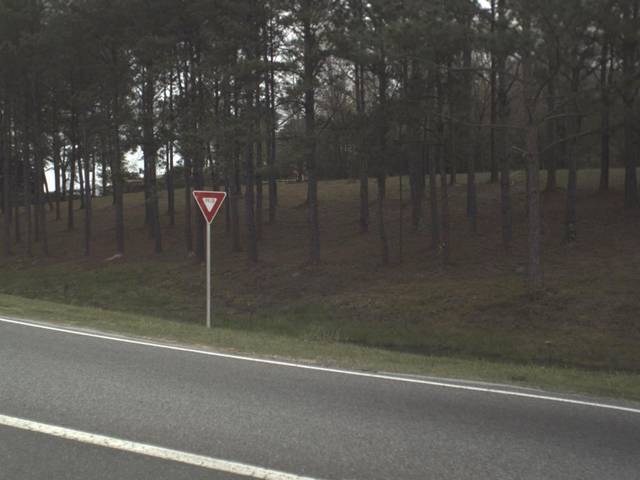
Region: United States
Coordinates: 30.764, -85.685